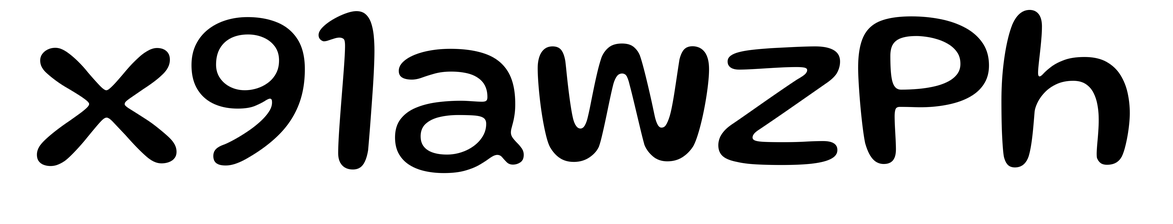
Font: Gluten_Regular